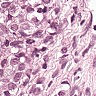
Metastatic tissue present: yes